Aerial crown-view tile of a tropical tree (Barro Colorado Island, Panama), acquired 20240716:
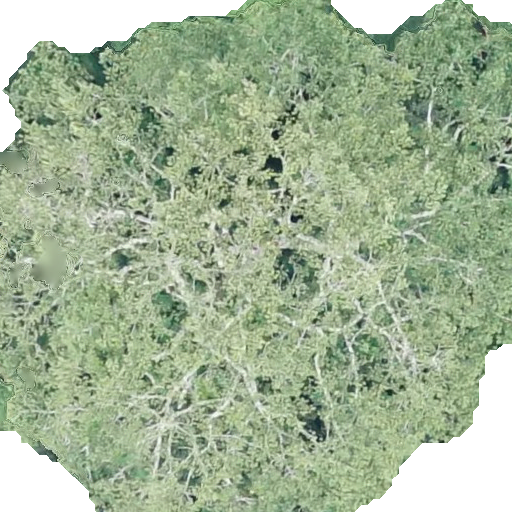
Species: Sterculia apetala
GBIF accepted scientific name: Sterculia apetala
Crown area: 410.278 m²